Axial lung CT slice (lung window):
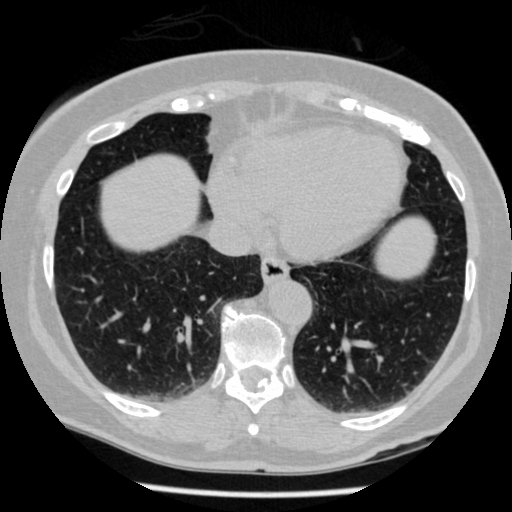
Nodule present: no